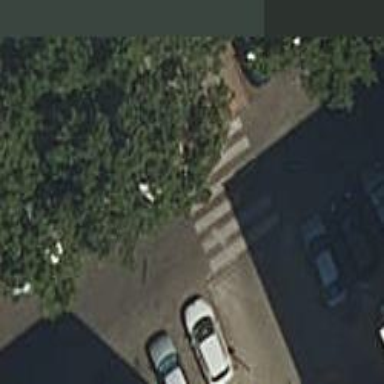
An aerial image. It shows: Uncontrolled crossing on the road.